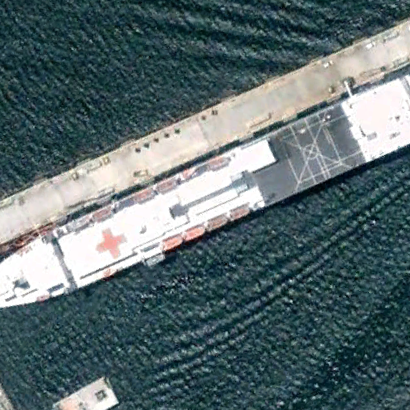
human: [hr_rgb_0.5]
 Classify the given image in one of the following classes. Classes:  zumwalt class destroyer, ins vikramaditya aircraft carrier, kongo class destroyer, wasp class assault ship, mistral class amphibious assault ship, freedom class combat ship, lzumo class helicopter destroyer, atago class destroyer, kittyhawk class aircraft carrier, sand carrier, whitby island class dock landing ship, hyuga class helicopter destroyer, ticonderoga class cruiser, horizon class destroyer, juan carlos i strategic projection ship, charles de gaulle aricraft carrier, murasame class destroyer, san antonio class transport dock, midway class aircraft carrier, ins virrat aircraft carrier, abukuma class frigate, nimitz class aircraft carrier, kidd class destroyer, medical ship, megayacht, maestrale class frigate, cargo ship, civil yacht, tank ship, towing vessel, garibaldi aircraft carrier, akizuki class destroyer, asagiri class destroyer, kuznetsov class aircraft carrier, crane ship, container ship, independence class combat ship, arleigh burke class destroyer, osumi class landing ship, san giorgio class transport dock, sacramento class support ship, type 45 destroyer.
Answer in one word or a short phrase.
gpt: Medical ship